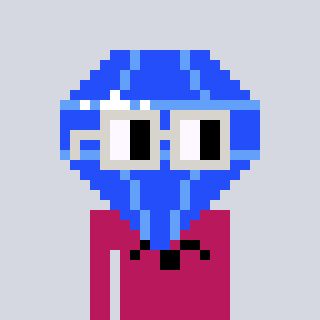
a pixel art character with square light gray glasses, a blue diamond-shaped head and a darkpink-colored body on a cool background